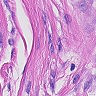
Metastatic tissue present: yes